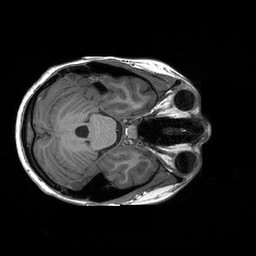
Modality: T1w
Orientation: axial
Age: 20
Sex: female
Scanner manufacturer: siemens
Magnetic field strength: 3 T
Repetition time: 2.3 s
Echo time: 0.00233 s